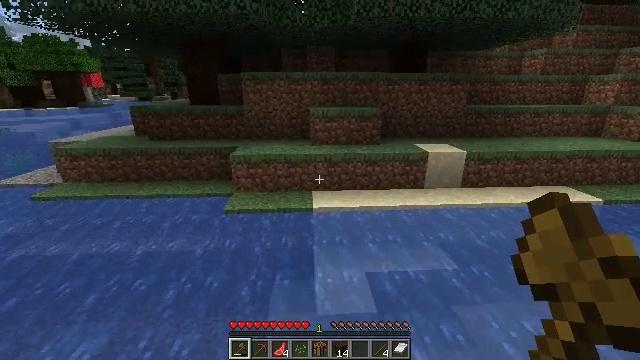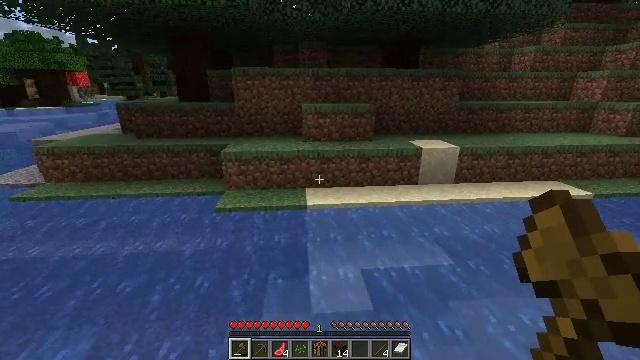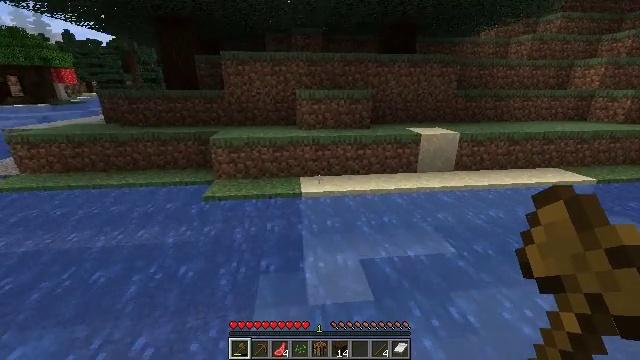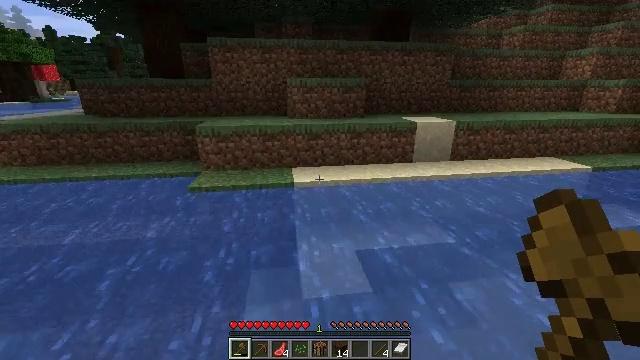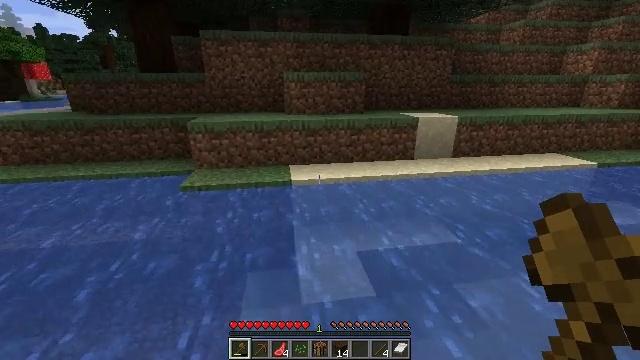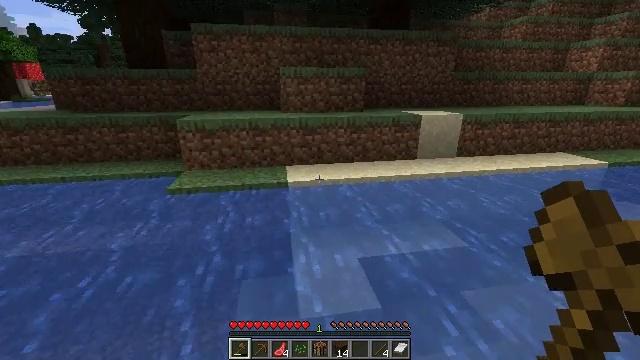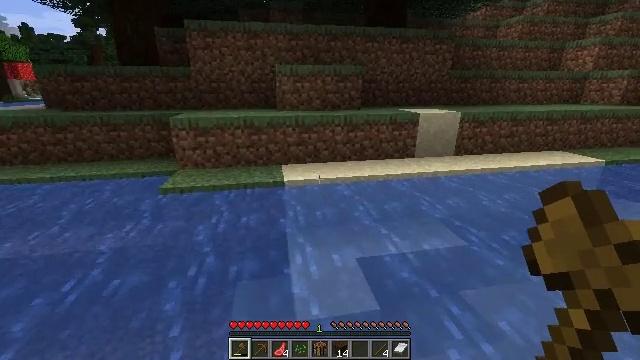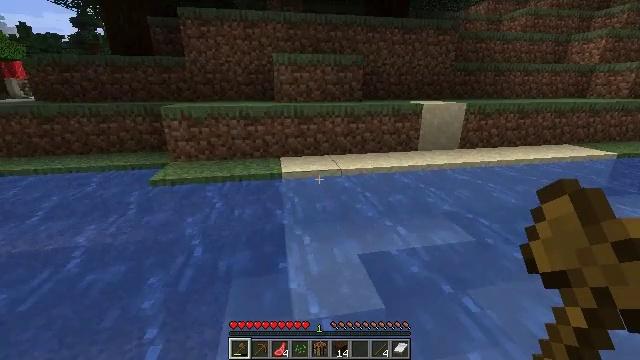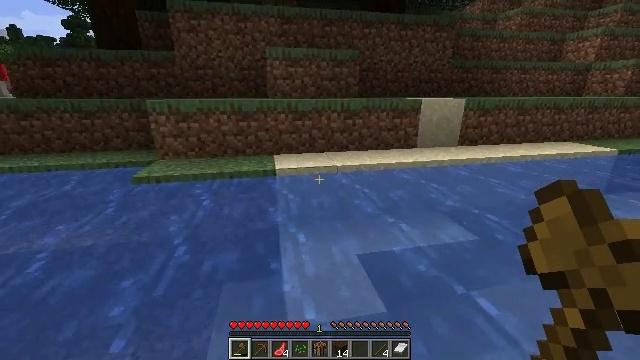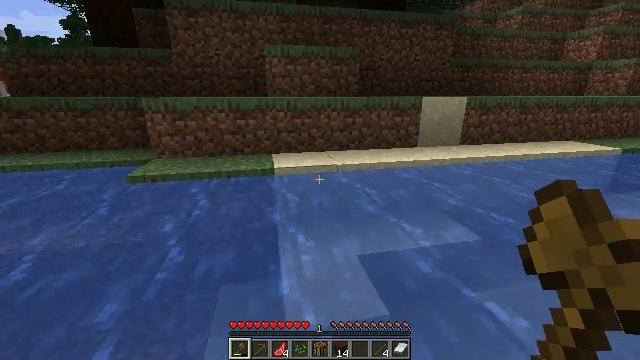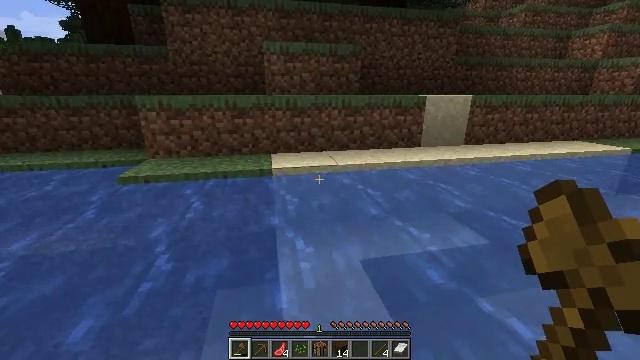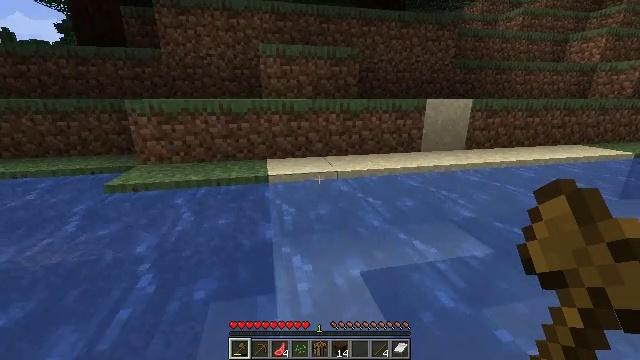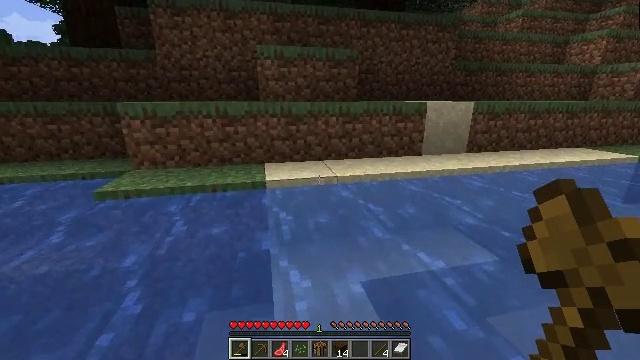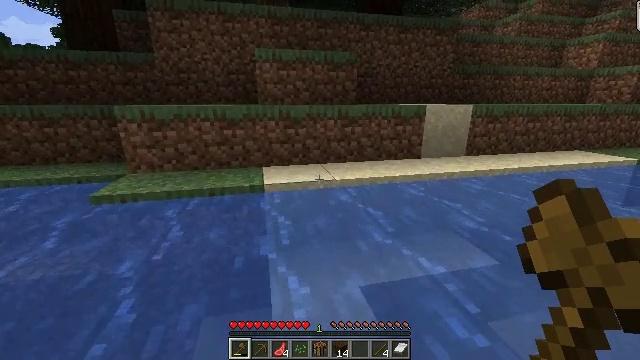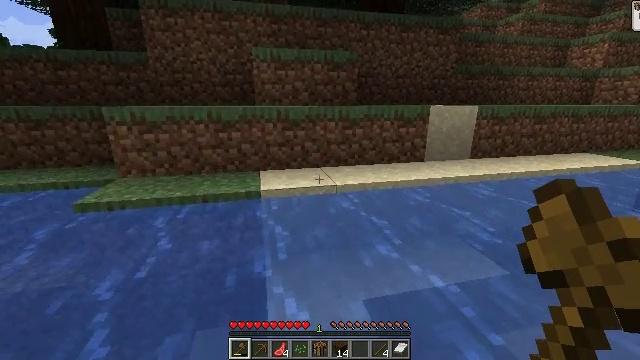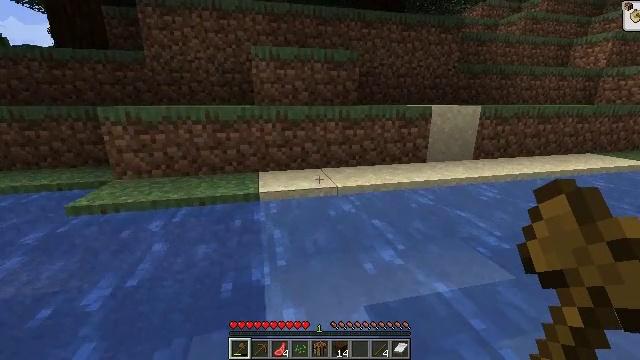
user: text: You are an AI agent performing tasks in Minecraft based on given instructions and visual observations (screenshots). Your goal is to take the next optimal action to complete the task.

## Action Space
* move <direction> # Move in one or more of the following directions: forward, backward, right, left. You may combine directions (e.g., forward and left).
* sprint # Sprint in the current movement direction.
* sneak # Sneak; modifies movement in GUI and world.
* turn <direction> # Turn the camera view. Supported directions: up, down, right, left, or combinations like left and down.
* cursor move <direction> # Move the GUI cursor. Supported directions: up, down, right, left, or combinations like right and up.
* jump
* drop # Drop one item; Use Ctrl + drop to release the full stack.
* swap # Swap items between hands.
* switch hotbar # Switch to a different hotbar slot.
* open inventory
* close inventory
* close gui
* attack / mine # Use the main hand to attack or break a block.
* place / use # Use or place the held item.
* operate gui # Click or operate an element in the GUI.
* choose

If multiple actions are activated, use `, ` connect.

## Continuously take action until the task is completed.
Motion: motion action
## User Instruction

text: Clear the sweet berry bush to collect the sweet berries.
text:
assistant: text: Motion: move forward, turn right
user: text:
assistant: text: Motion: move forward, turn right
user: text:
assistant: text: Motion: move forward, turn right
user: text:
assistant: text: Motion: move forward
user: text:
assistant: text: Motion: move forward
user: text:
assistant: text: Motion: move forward
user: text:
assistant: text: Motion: move forward, jump
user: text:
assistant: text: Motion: move forward, turn right, jump
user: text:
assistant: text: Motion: move forward, jump
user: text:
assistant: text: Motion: move forward, jump
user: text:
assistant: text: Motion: move forward, jump
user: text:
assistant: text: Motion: move forward
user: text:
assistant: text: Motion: move forward
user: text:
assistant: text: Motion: move forward
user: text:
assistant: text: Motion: move forward
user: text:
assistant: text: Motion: move forward
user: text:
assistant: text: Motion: move forward
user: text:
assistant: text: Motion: move forward
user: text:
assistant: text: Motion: move forward, jump
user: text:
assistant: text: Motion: move forward, jump
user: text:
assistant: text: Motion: move forward, jump
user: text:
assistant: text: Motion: move forward, jump
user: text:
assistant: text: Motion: move forward, jump
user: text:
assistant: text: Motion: move forward, jump
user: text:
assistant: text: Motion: move forward, jump
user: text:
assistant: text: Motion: move forward, jump
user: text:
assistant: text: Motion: move forward, jump
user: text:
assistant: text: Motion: move forward, jump
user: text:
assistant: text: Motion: move forward, jump
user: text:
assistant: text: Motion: move forward, jump